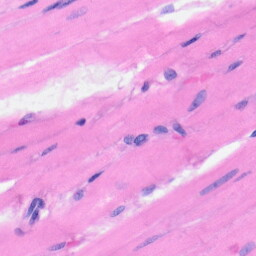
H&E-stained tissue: Heart